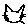
Label: cat